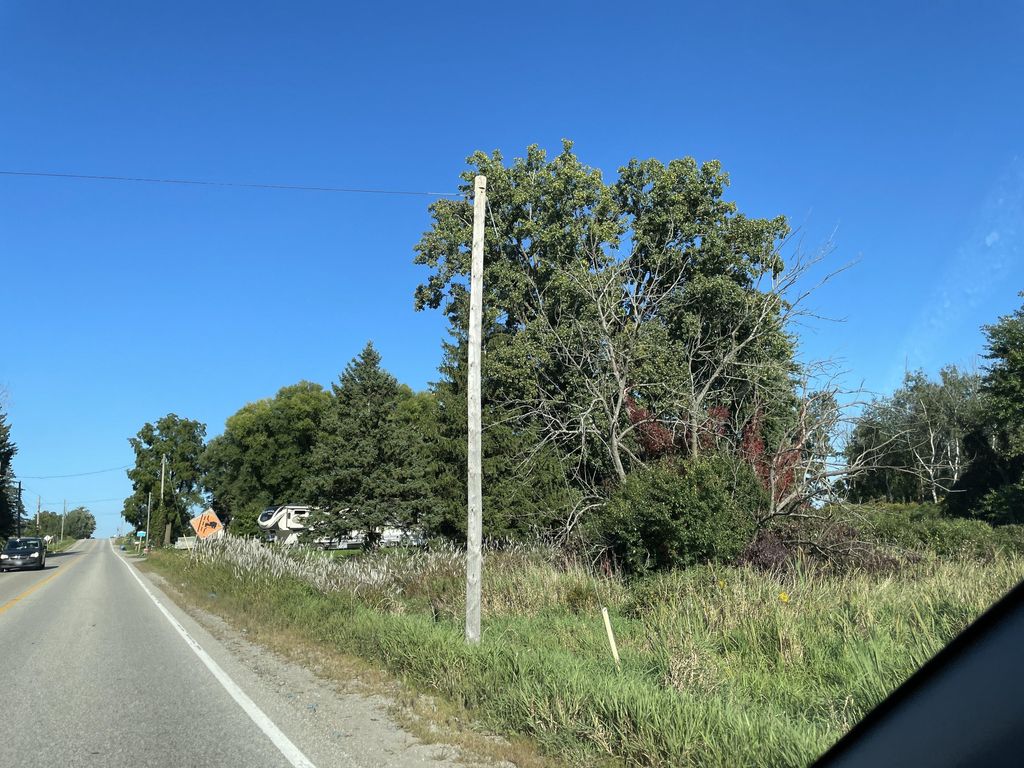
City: kitchener-waterloo